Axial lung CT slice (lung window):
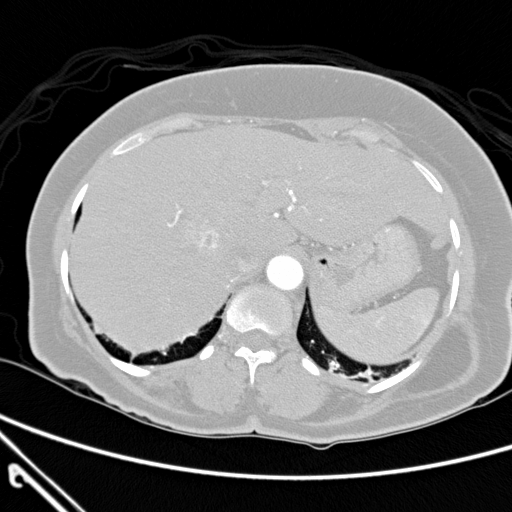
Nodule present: no